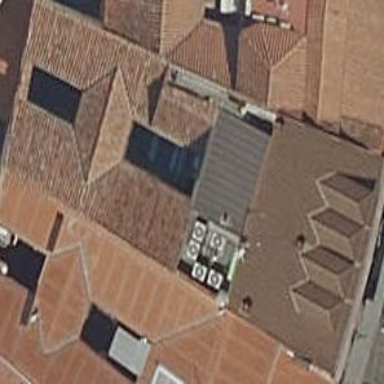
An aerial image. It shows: Hotel building with light grey exterior. The roof of the hotel is brown in color.